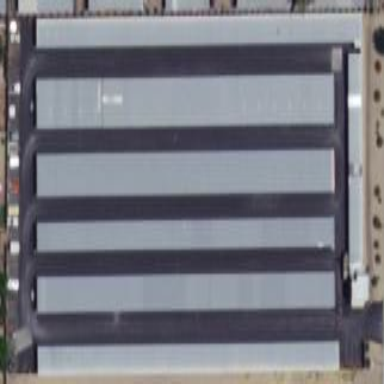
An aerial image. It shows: Storage rental shop.